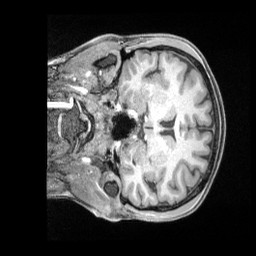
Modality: T1w
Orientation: coronal
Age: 34
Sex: female
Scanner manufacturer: siemens
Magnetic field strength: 3 T
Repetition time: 2 s
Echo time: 0.00211 s